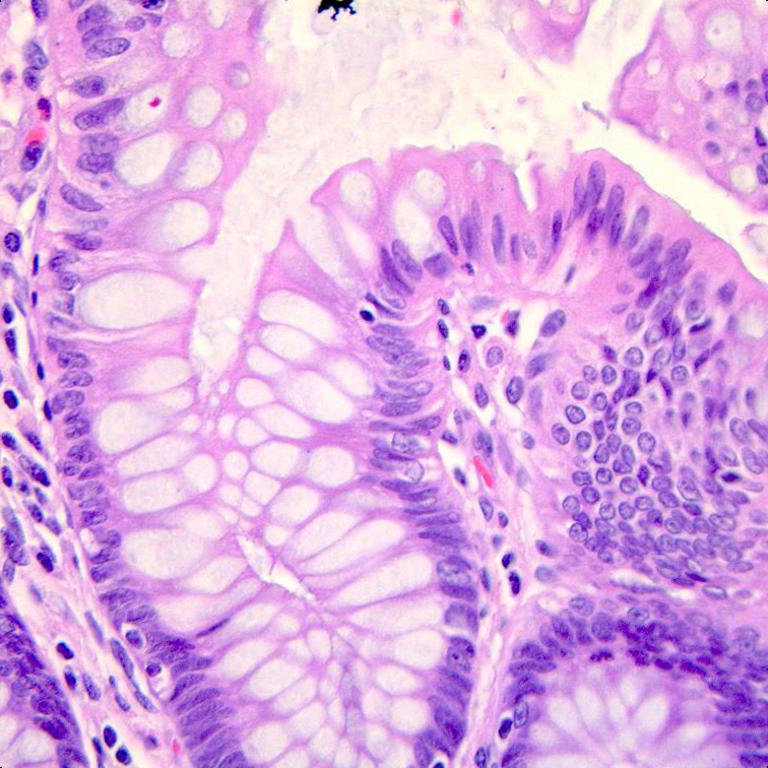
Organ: colon
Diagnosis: benign